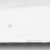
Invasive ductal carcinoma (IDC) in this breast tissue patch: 0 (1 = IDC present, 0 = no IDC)